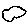
Label: cloud